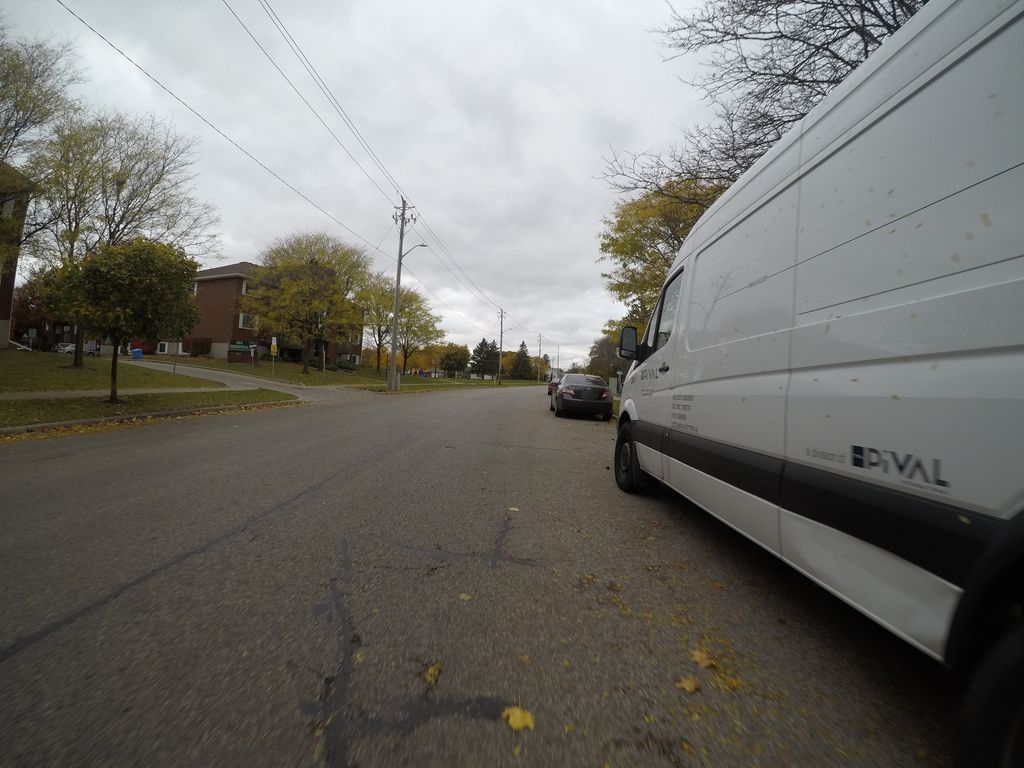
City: kitchener-waterloo